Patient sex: M
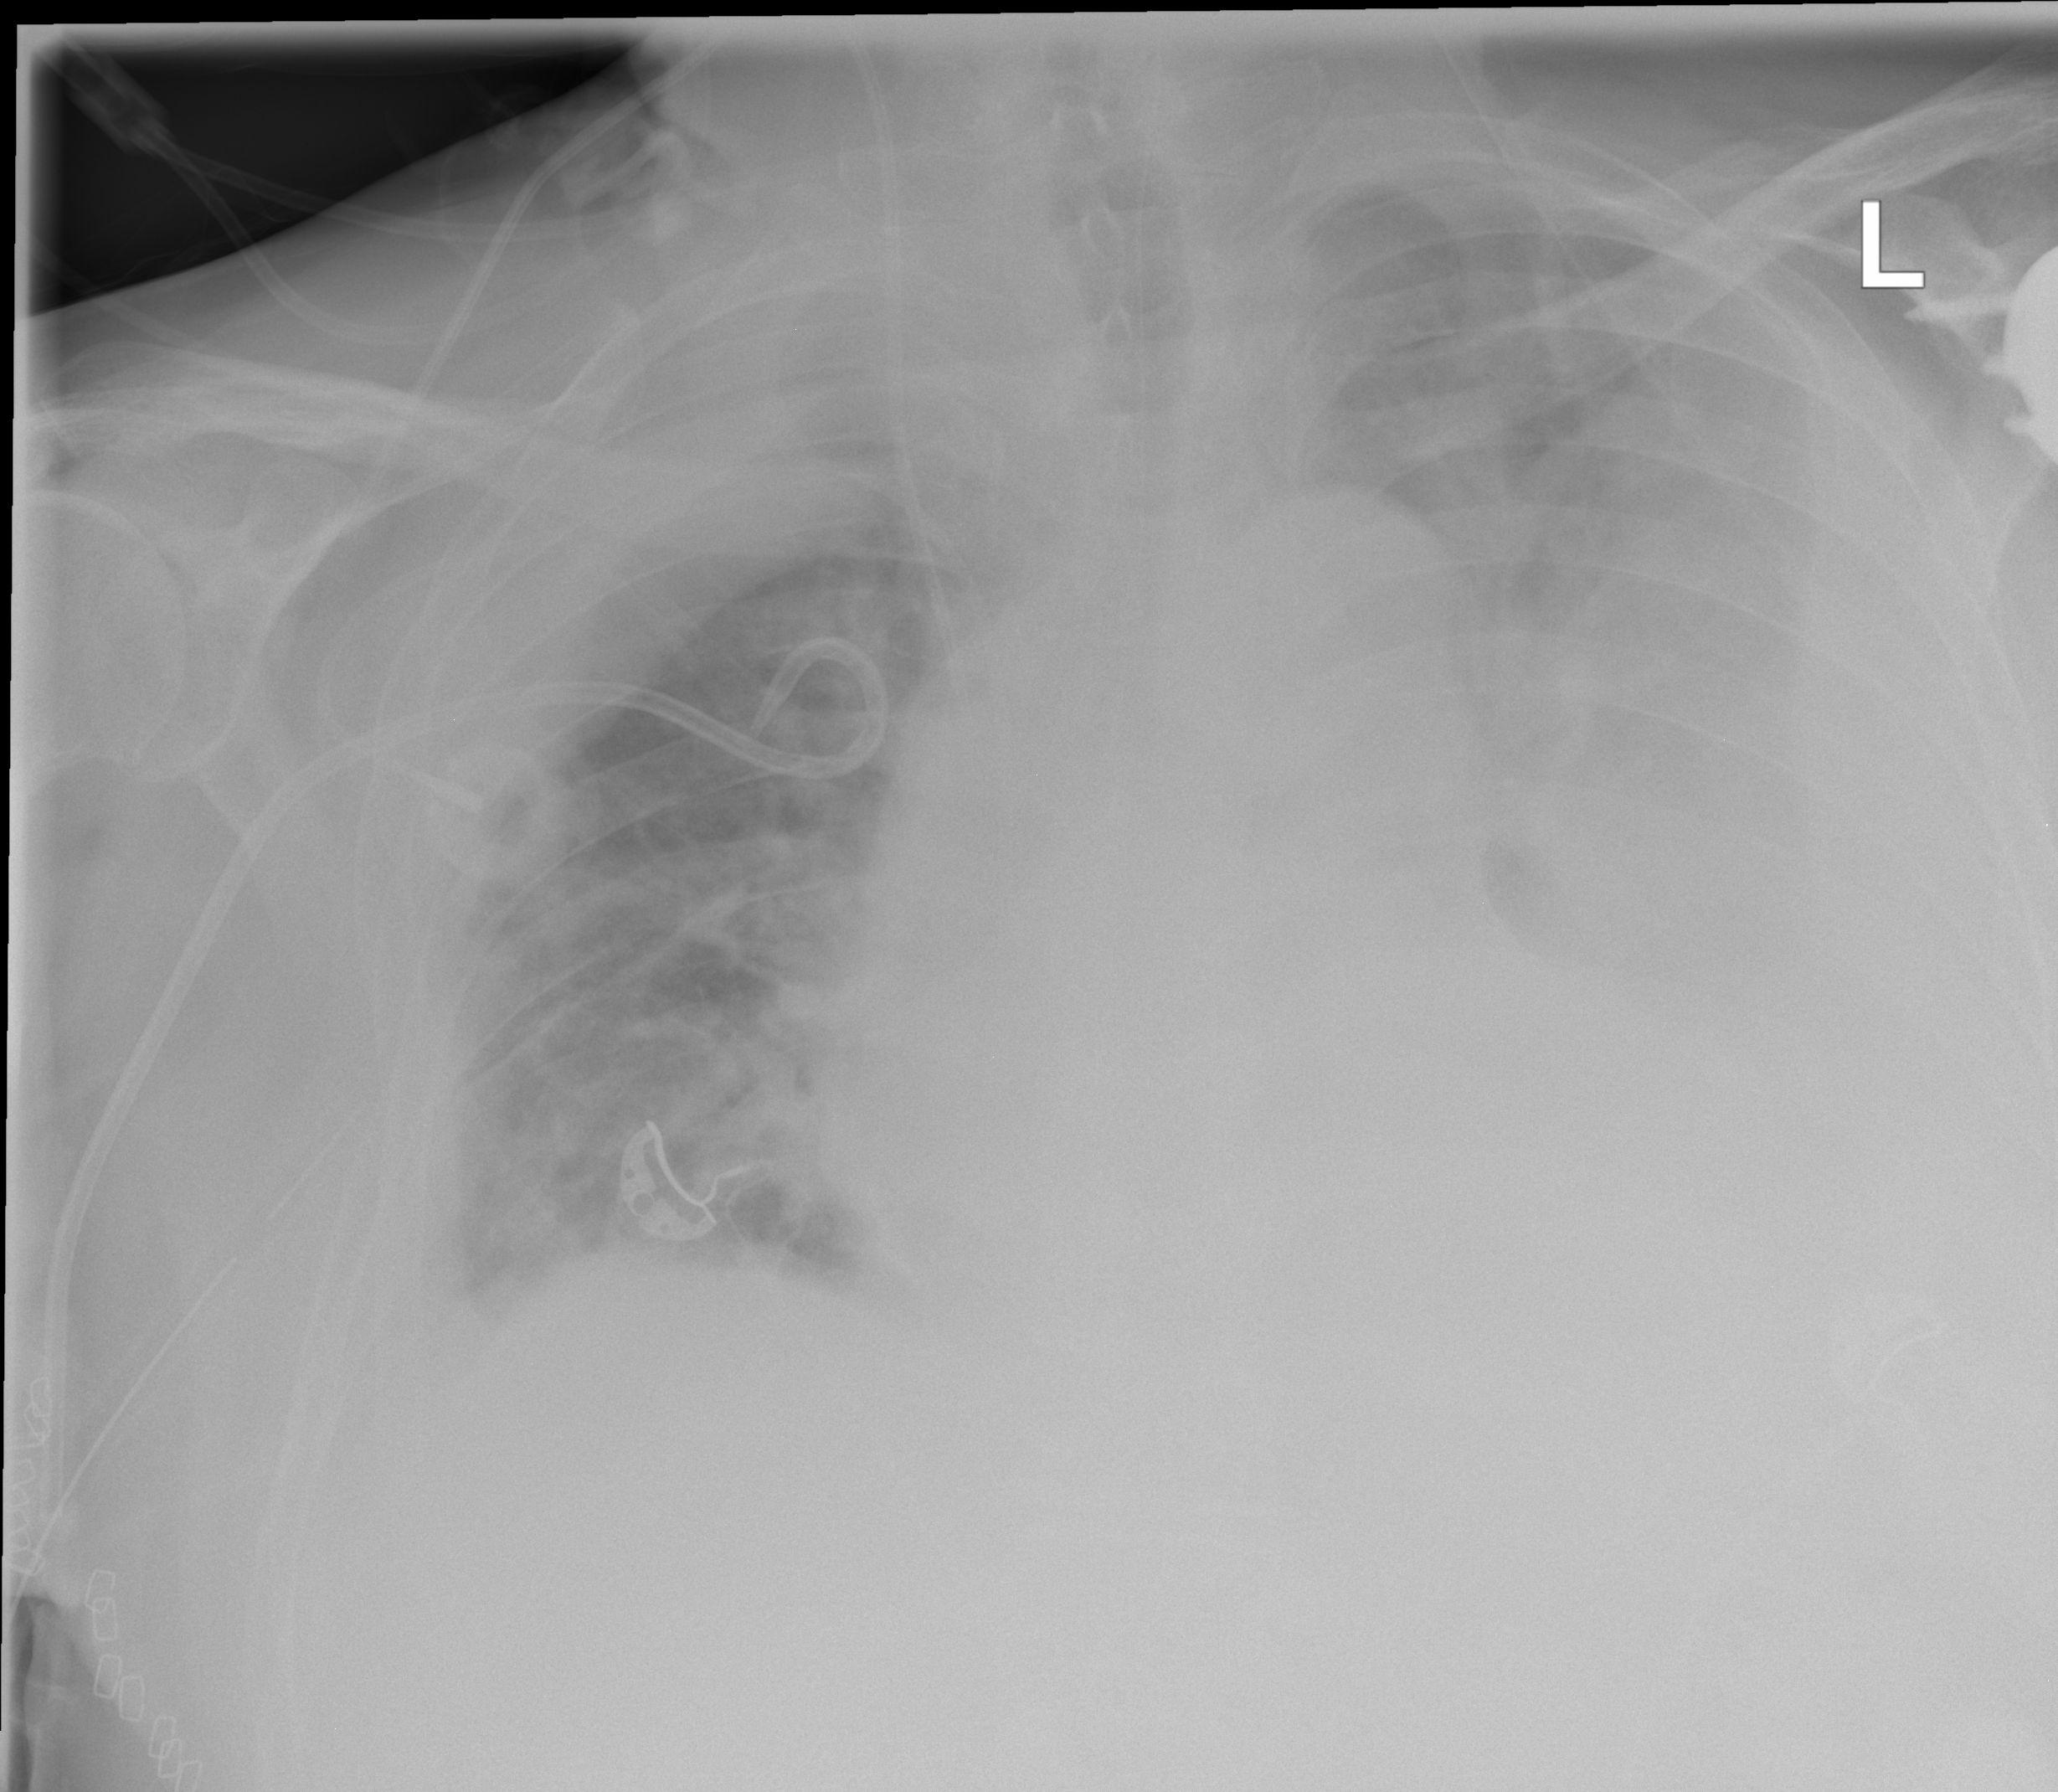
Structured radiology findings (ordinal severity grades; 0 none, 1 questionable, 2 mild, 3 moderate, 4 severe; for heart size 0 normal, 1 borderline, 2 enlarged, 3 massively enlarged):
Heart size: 2
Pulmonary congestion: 2
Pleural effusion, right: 2
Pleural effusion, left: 3
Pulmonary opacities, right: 2
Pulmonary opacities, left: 2
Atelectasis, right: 2
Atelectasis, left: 2